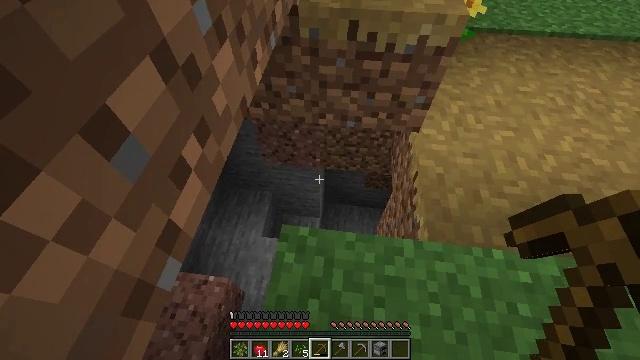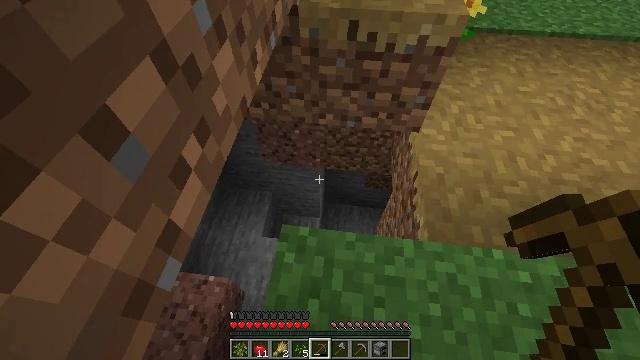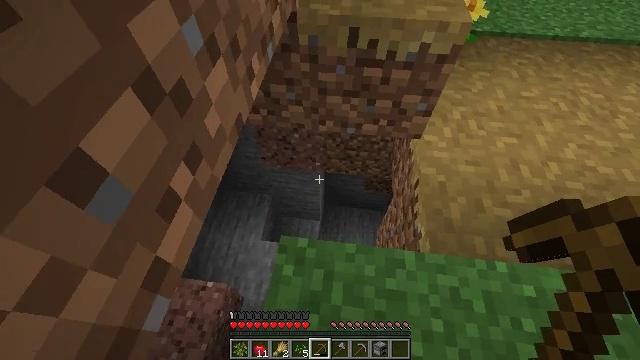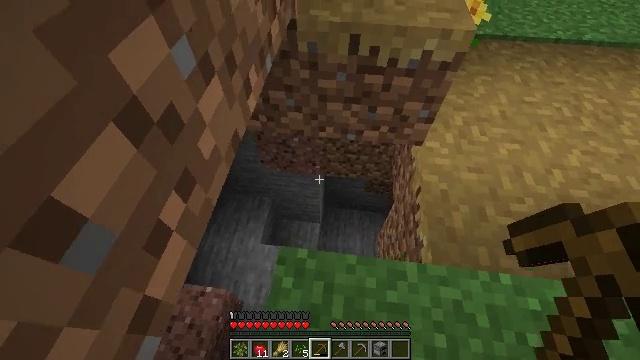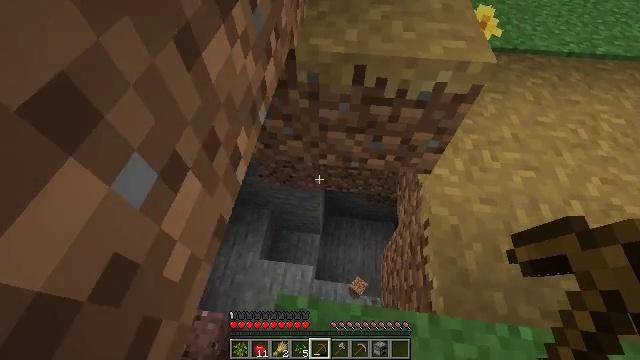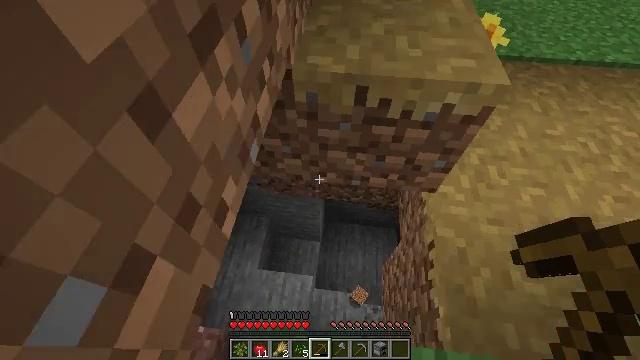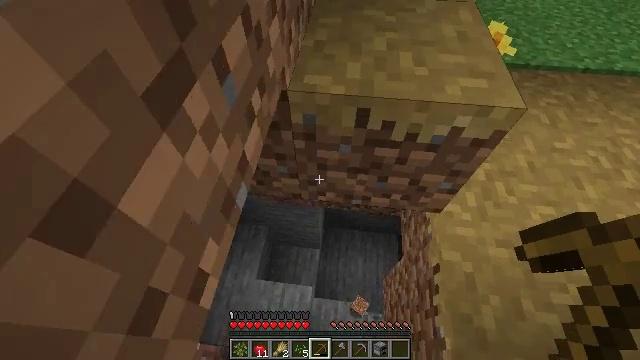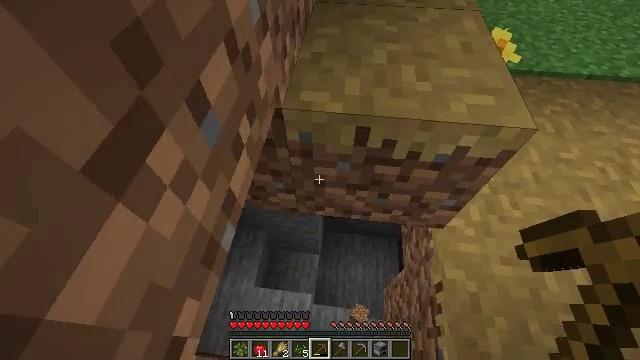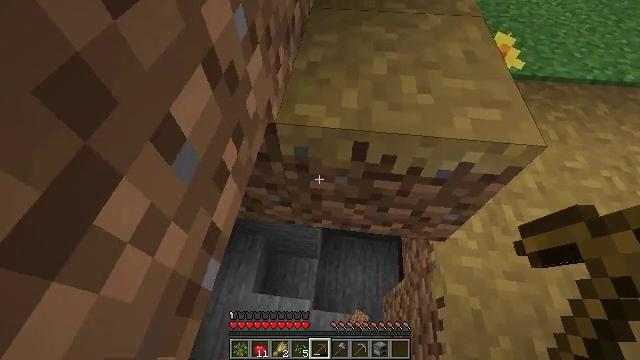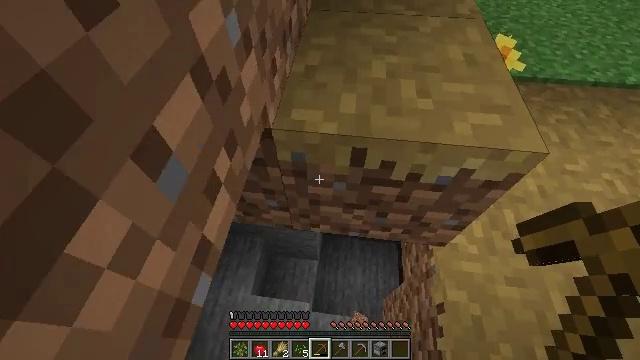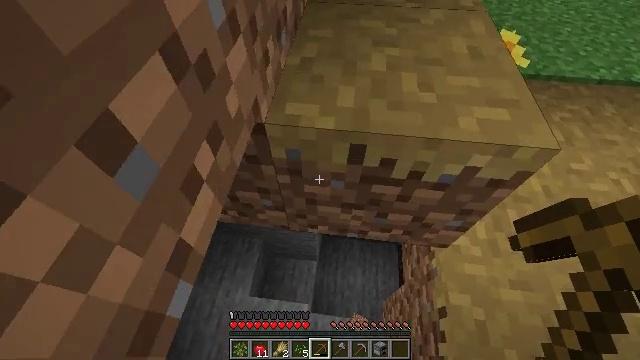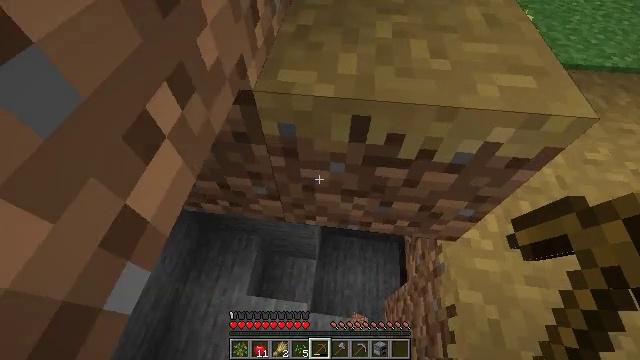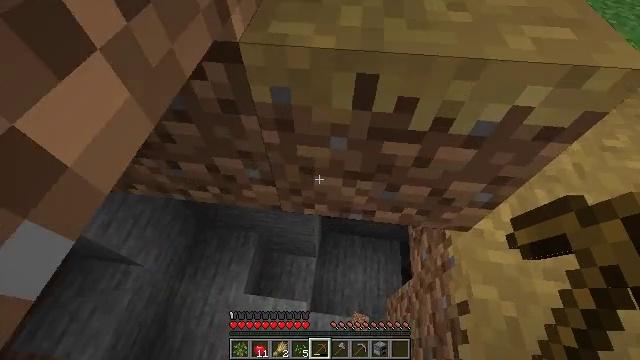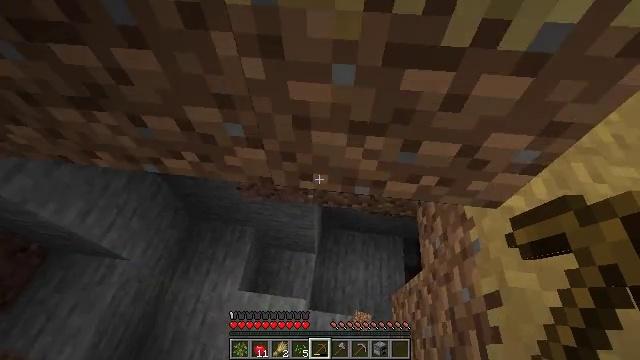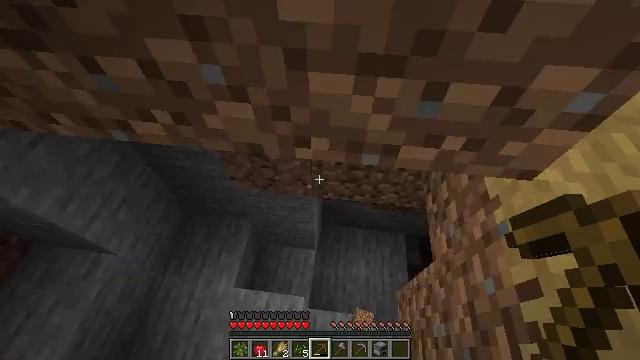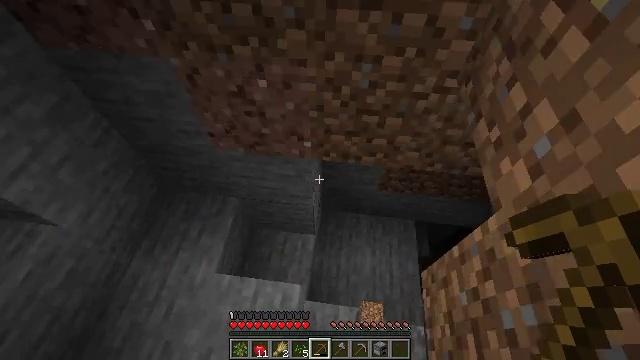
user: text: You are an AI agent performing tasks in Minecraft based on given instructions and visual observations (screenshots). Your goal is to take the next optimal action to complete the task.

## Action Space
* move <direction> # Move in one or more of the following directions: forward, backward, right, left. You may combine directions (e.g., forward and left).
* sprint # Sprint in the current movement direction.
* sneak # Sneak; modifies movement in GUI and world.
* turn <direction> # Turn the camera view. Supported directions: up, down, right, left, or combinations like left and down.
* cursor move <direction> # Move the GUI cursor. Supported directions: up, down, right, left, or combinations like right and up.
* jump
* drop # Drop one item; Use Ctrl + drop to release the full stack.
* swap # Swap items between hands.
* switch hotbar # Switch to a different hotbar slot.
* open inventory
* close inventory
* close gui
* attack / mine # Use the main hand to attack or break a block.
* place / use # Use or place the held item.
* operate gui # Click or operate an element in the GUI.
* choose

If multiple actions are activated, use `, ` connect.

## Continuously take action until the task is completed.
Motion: motion action
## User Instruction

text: Gather oak leaves by attacking.
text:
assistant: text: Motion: no_op
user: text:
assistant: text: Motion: no_op
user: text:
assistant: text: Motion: move forward
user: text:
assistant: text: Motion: move forward
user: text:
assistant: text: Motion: move forward
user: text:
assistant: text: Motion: move forward
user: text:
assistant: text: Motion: move forward
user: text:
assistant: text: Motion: no_op
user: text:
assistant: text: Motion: no_op
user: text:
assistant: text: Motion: no_op
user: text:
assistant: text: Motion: no_op
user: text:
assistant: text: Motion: no_op
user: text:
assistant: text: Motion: no_op
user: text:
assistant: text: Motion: no_op
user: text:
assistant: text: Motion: no_op
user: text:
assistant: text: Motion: no_op
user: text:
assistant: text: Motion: turn down
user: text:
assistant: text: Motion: turn down
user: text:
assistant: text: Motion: no_op
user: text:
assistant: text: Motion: no_op
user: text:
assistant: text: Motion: no_op
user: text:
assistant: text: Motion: turn left
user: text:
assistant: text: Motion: turn left
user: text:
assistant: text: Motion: turn left
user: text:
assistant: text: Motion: no_op
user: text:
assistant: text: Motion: turn up
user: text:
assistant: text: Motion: turn right and up
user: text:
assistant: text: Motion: turn right
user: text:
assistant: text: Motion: turn right and up
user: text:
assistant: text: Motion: turn right and up